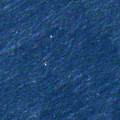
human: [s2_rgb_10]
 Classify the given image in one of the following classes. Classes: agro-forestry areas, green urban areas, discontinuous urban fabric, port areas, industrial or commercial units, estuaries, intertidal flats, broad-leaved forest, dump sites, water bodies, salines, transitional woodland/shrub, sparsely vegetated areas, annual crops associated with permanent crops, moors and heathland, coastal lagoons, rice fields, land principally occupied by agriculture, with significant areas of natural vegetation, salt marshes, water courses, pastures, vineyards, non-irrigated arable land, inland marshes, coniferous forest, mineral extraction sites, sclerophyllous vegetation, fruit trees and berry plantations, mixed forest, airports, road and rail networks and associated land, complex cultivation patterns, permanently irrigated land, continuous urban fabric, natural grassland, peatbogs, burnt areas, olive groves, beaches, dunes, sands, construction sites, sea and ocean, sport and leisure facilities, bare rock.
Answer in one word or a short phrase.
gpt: sea and ocean